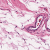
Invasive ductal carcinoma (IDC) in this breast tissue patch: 0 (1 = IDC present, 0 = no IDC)